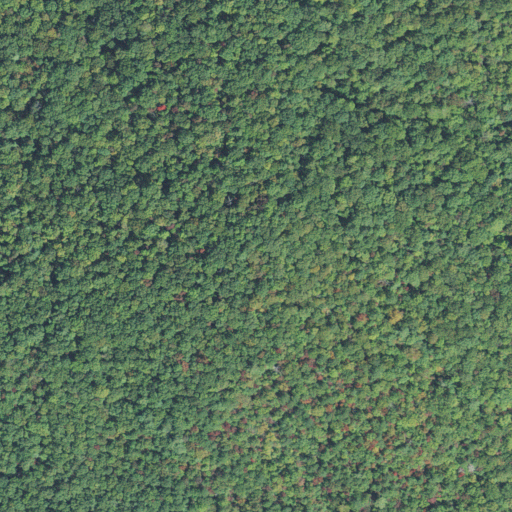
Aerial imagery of mountain in North Carolina named Chestnut Mountain containing deciduous forest and mixed forest